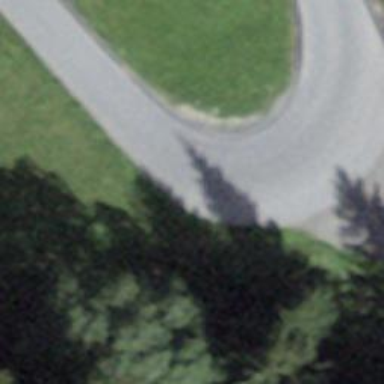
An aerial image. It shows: Paved track with grade1 quality.